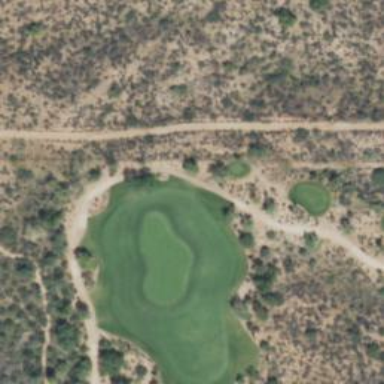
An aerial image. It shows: View of golf hole.